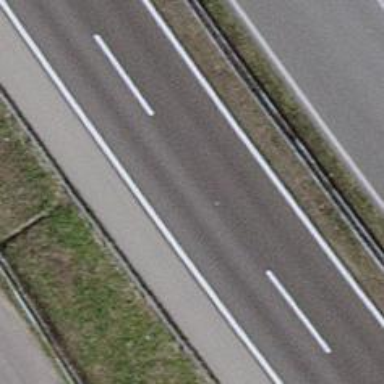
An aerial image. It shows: View of motorway.